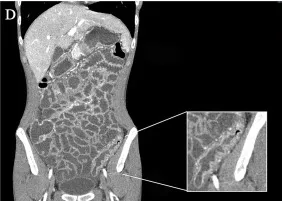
Diagnostic Evidence of Thymoma with Autoimmune Enteropathy and Myocarditis. A coronal, CT contrast-enhanced scan of the abdomen and pelvis (D) shows the typical thickening and high-density of the colon wall.
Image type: radiology (ct)